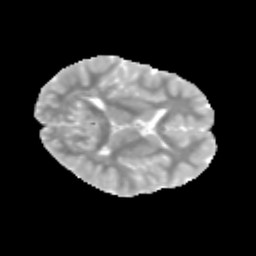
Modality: MD
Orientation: axial
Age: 10
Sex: male
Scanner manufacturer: siemens
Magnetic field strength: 3 T
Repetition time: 3.8 s
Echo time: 0.07 s